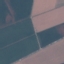
Land use / land cover: AnnualCrop